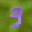
Label: 3